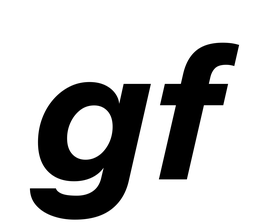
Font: InstrumentSans-Italic_Bold_Italic